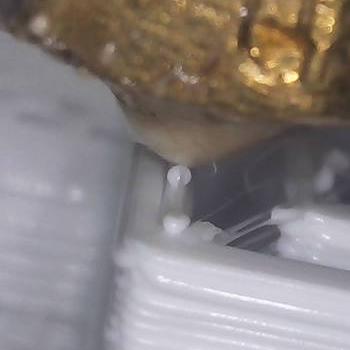
Flow rate: 35%